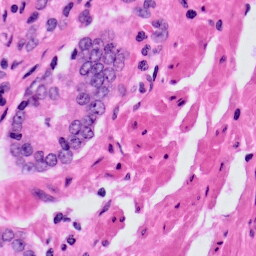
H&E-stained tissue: Prostate